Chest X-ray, PA view. Patient: 65 years old, sex F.
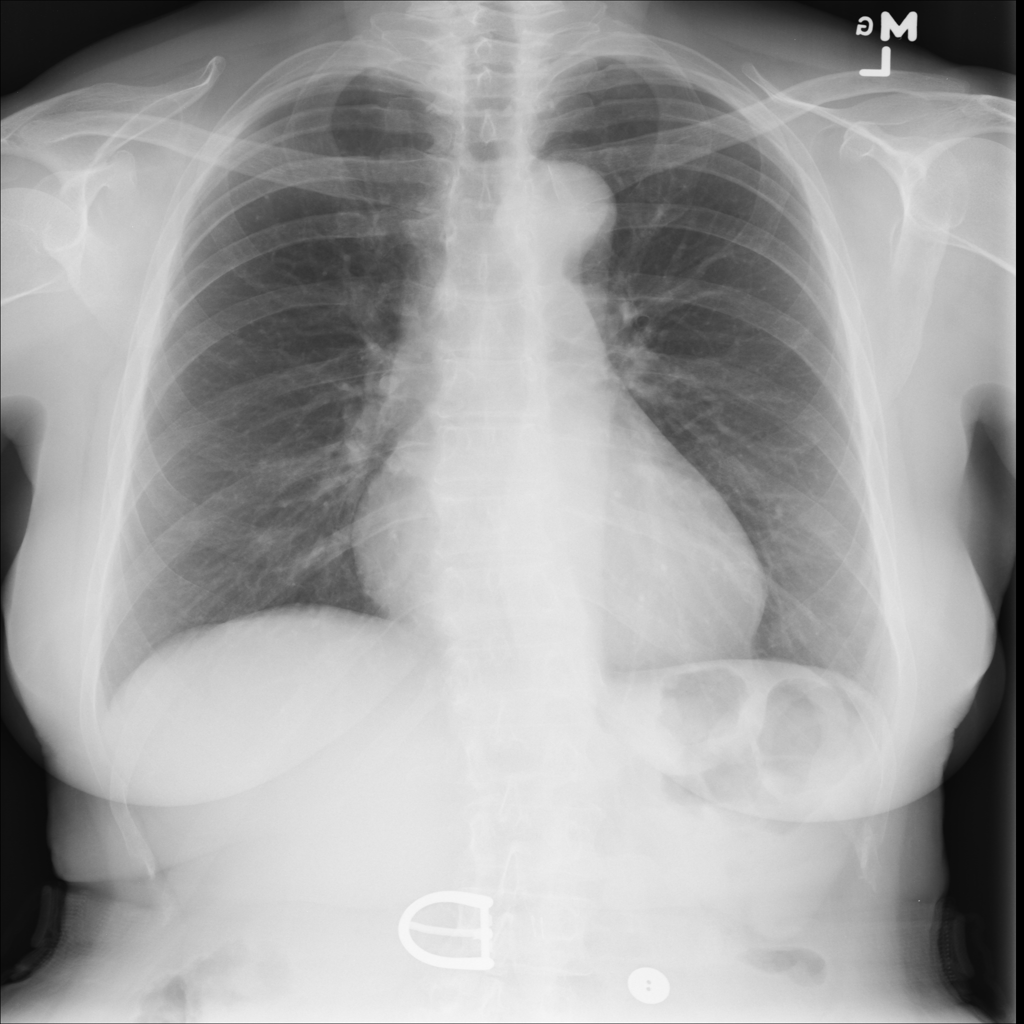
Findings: No Finding